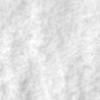
Label: no_change